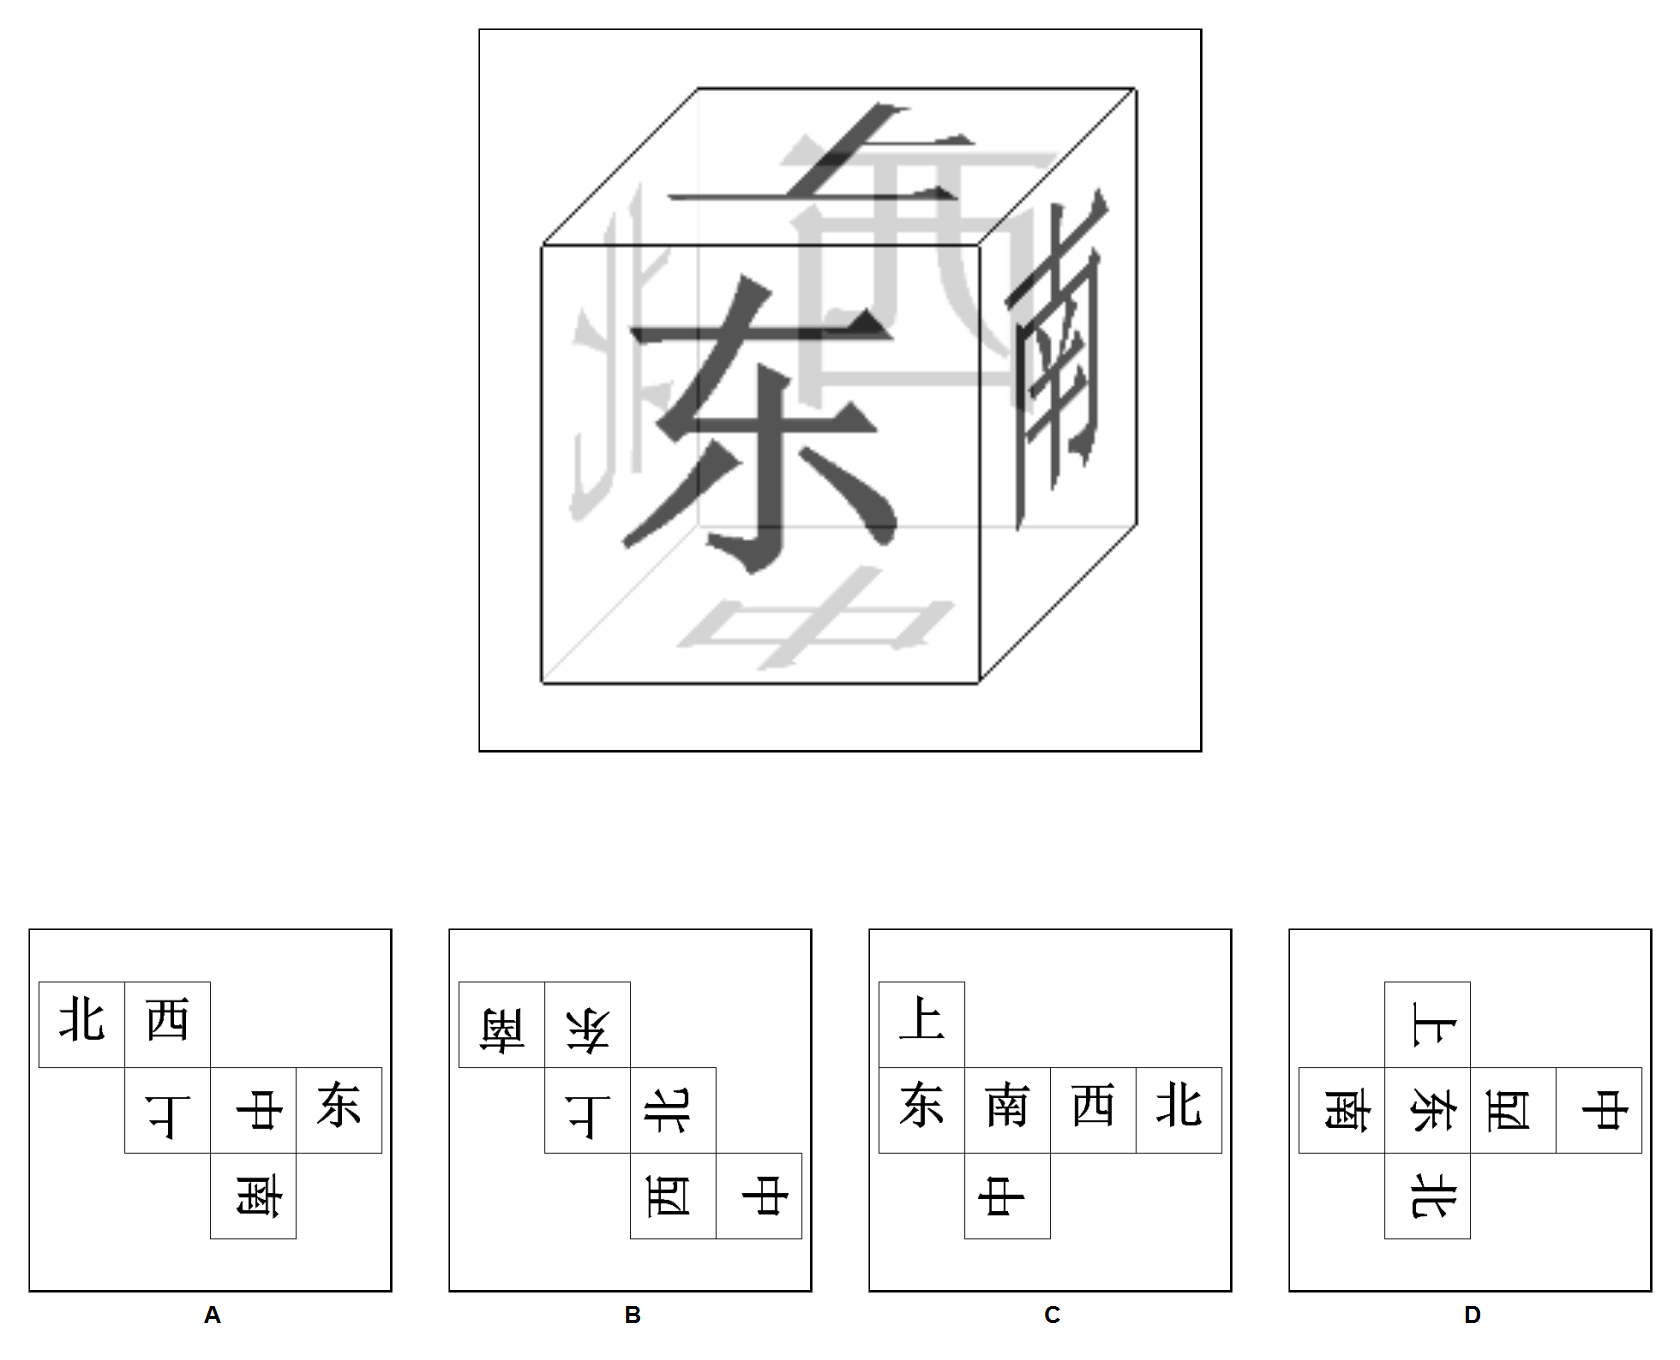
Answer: C